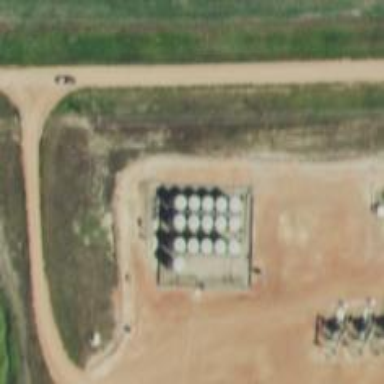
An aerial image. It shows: Storage tank with man-made structure.